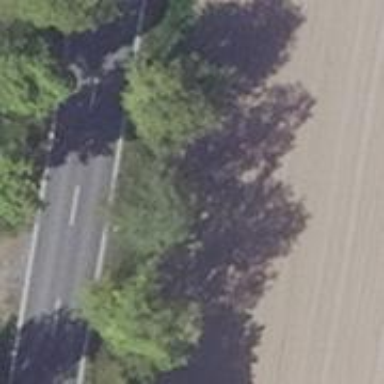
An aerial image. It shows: Deciduous broadleaved tree.